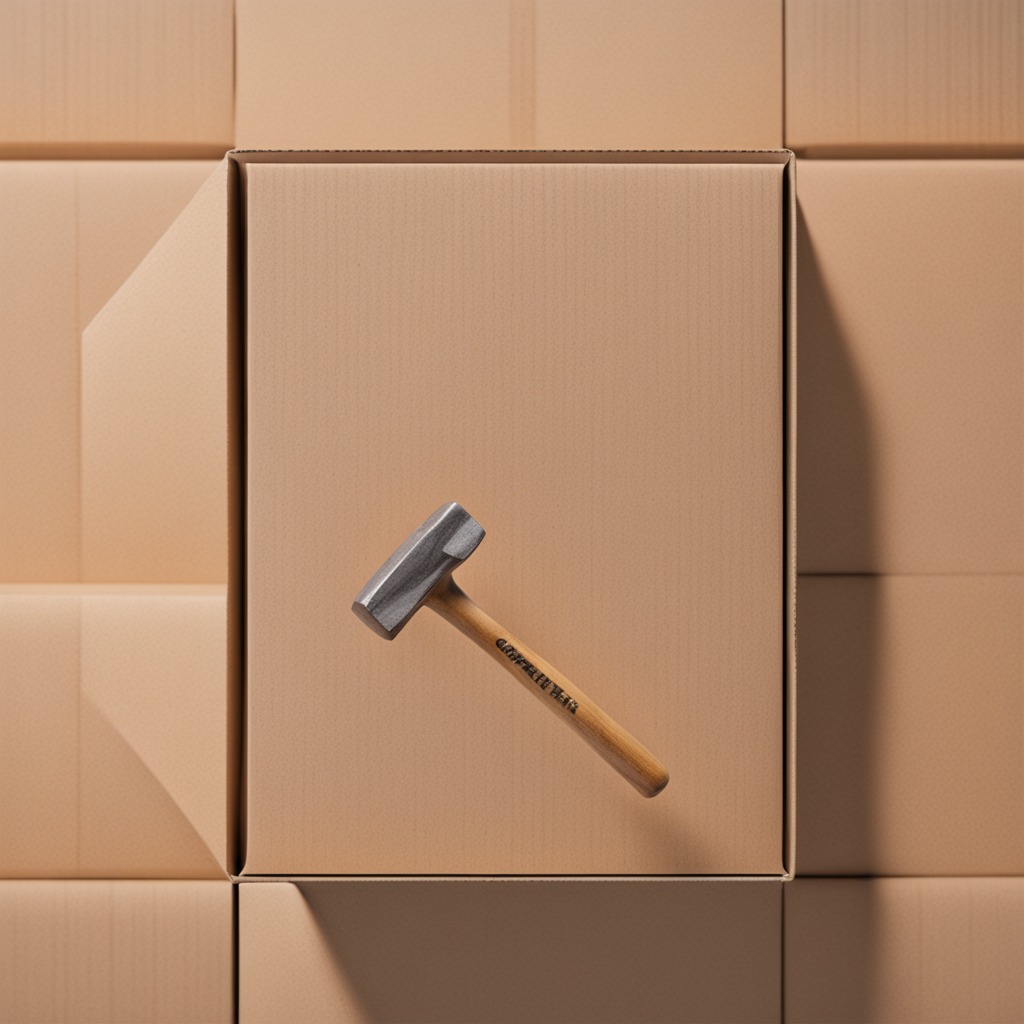
A hammer lies on the cardboard box surface in an outdoor workshop during daytime bright natural light soft shadows slightly creased but